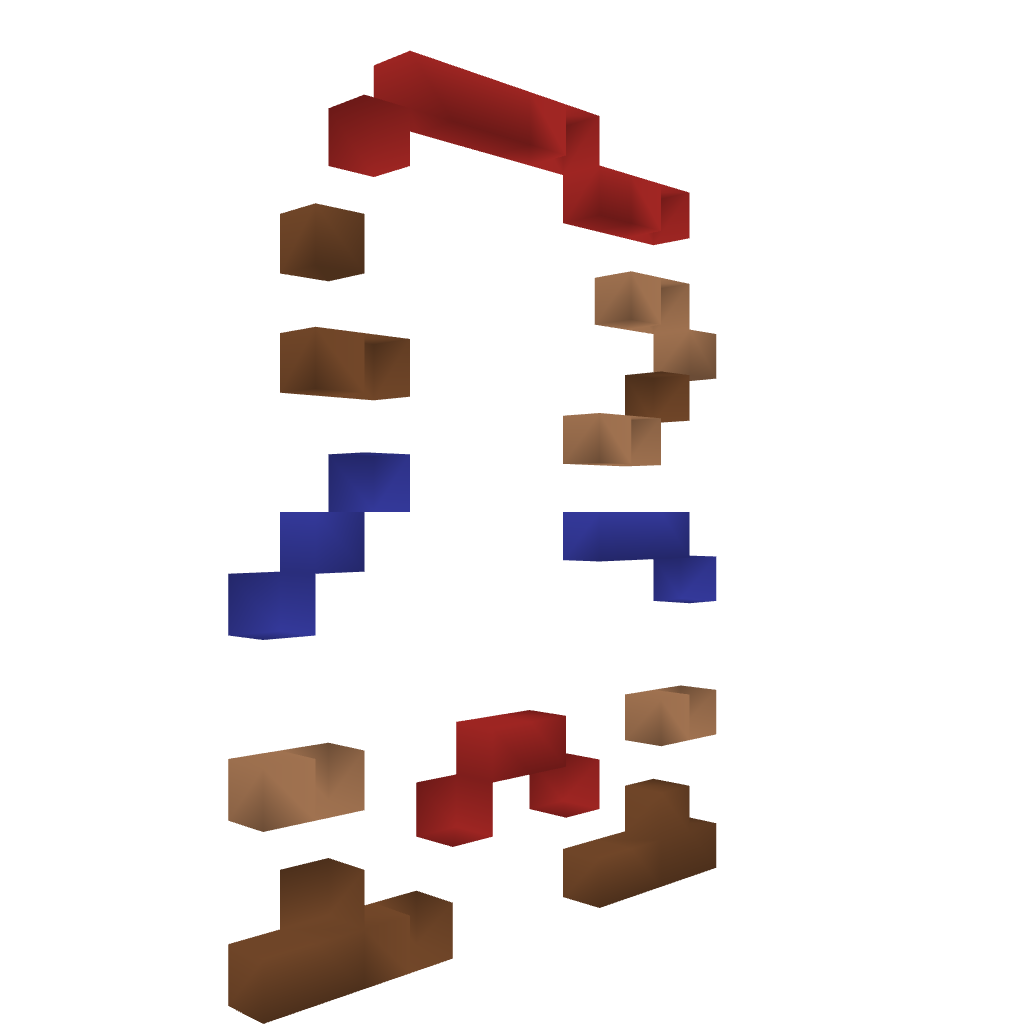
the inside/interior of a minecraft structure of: Super Mario 8-Bit Style [Standing]